【题型】选择题　【知识点】立体几何　【难度】easy
如图，$A$ 为平面 $\alpha$ 内一定点，$AB$ 是平面 $\alpha$ 的定长斜线段，$A$ 为斜足，若点 $P$ 在平面 $\alpha$ 内运动，使 $\triangle ABP$ 面积为定值，则动点 $P$ 的轨迹是（ ）

A. 直线 \quad B. 圆 \quad C. 椭圆 \quad D. 双曲线

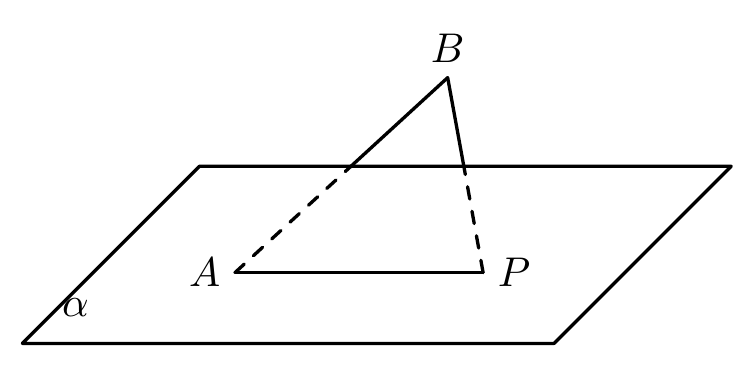
【解答】
【答案】C

【分析】由题意得 $P$ 到直线 $AB$ 的距离为定值，分析可得点 $P$ 在以 $AB$ 为轴线的圆柱面与平面 $\alpha$ 的交线上，根据截面的性质，即可得答案.

【详解】因为三角形面积为定值，以定长斜线段 $AB$ 为底，则得 $P$ 到直线 $AB$ 的距离为定值，分析可得，点 $P$ 在以 $AB$ 为轴线的圆柱面与平面 $\alpha$ 的交线上，且 $\alpha$ 与圆柱的轴线斜交，由平面与圆柱面的截面的性质判断，可得 $P$ 的轨迹为椭圆.

故选：C.